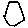
Label: hexagon